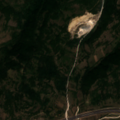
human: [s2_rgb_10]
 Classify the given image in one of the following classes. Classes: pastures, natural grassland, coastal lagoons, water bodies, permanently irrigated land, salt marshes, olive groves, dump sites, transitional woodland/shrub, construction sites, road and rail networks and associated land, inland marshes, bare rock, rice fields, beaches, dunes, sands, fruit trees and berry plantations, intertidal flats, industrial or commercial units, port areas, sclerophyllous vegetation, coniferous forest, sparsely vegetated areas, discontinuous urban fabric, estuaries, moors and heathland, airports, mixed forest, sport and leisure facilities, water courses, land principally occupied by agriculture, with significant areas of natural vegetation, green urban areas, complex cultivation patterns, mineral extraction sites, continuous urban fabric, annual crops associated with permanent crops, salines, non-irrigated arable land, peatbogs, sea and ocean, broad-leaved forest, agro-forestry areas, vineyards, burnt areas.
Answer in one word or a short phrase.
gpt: non-irrigated arable land, land principally occupied by agriculture, with significant areas of natural vegetation, broad-leaved forest, natural grassland, transitional woodland/shrub